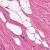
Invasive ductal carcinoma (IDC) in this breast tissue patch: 0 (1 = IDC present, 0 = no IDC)